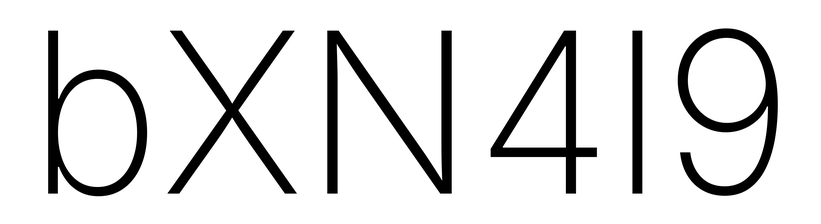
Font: Inter_ExtraLight